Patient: sex F, age 58
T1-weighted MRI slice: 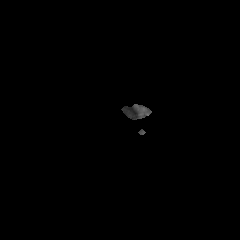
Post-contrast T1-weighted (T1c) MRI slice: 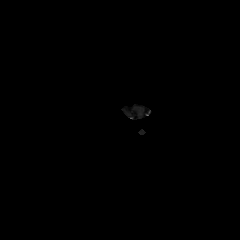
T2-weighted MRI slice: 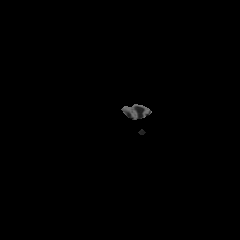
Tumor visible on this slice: no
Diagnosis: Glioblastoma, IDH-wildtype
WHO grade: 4